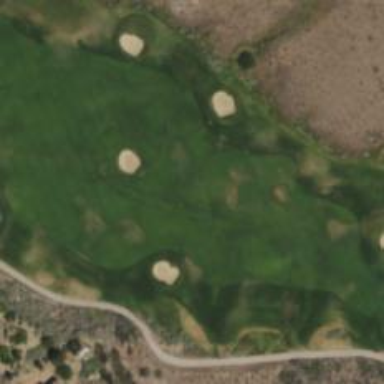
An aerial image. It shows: View of golf hole.